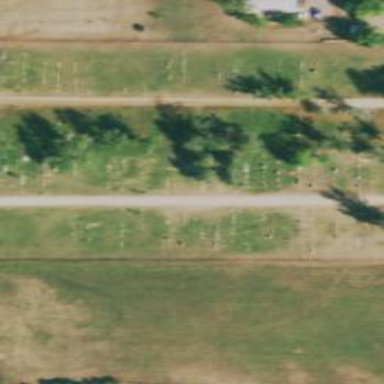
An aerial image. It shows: Historic tomb with tombstone.